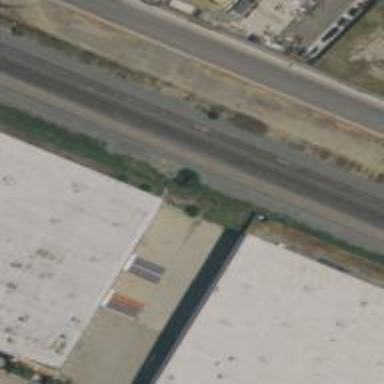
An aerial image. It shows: Railway siding with rails.